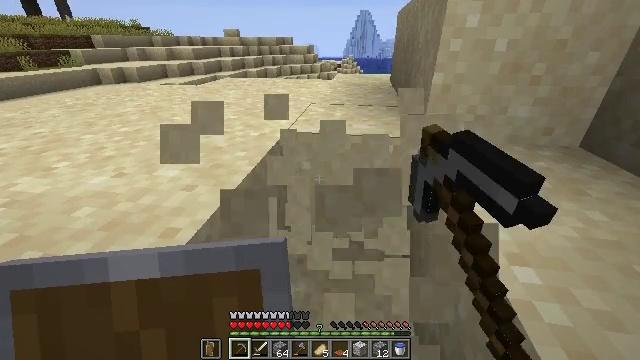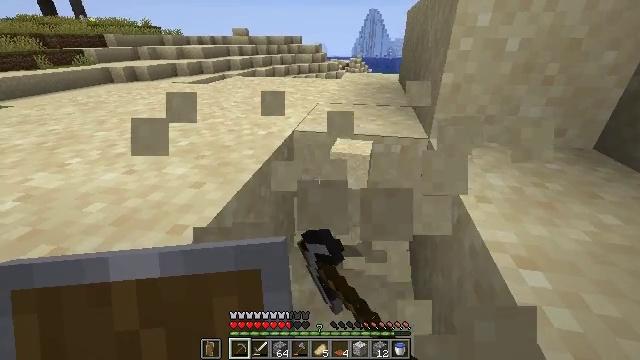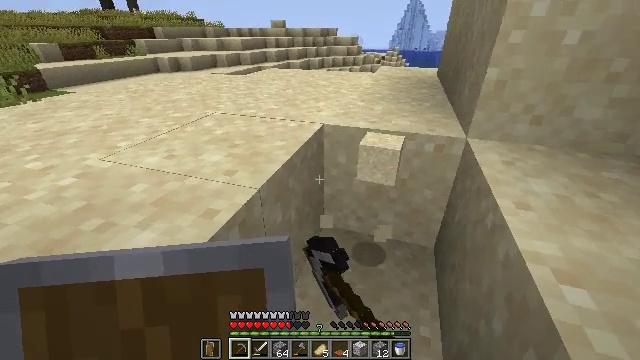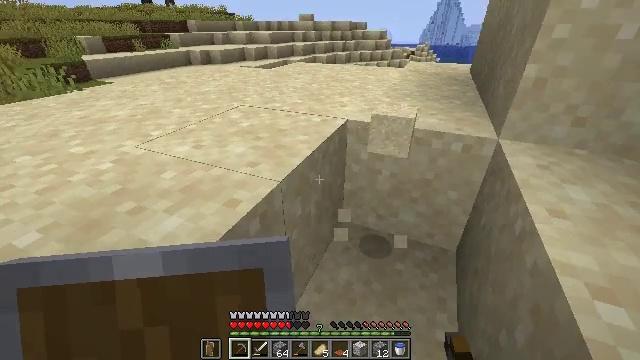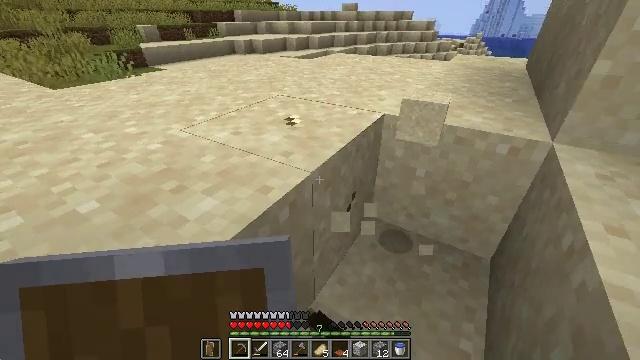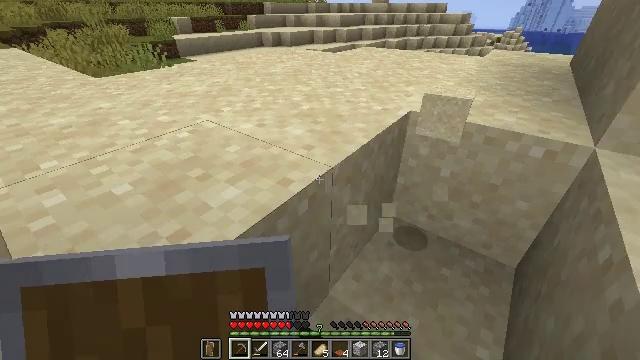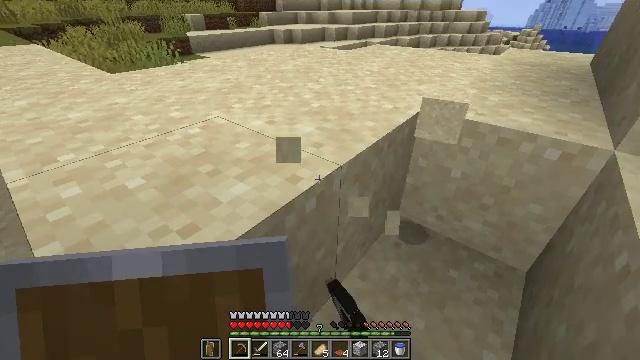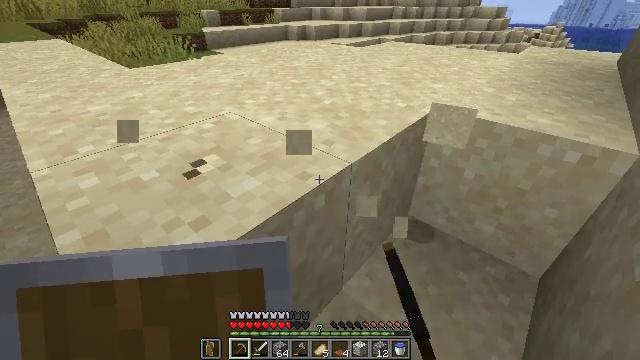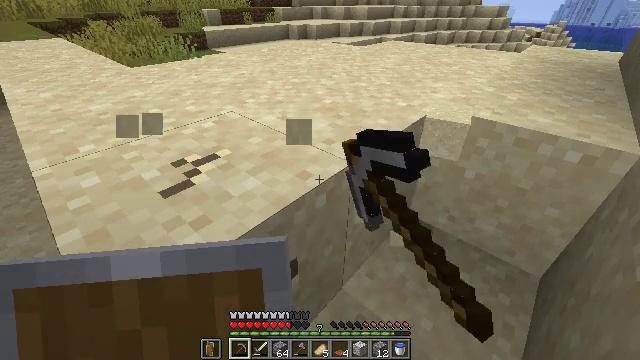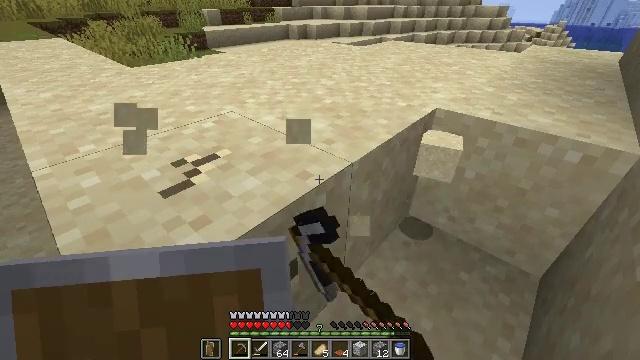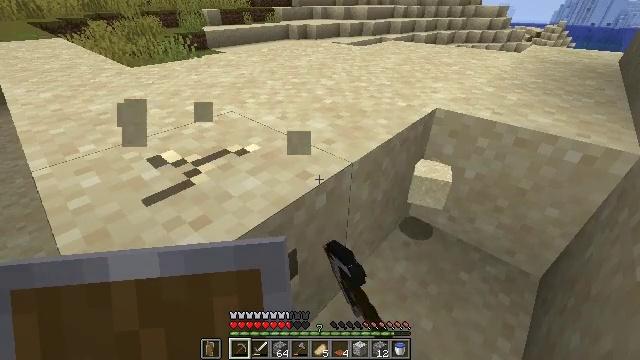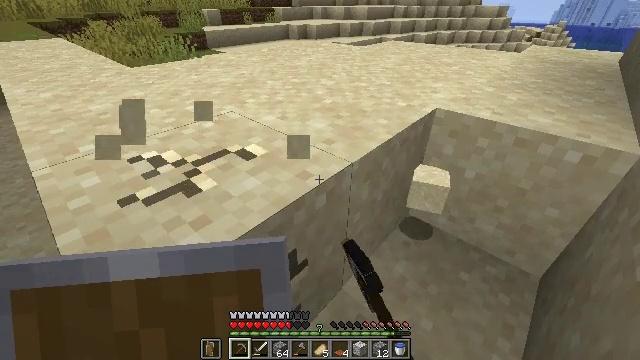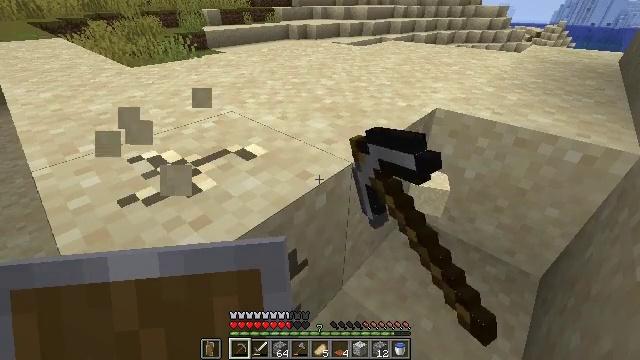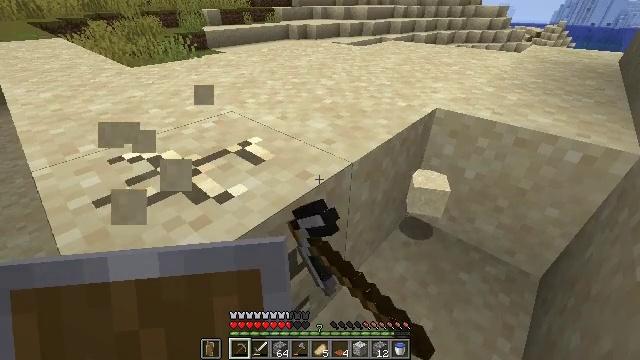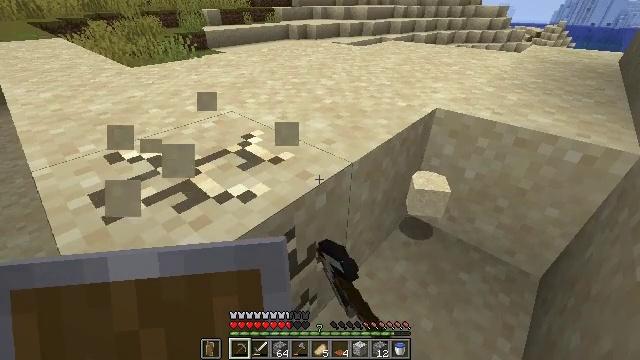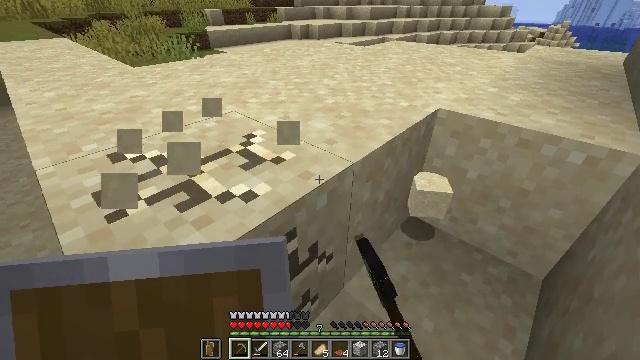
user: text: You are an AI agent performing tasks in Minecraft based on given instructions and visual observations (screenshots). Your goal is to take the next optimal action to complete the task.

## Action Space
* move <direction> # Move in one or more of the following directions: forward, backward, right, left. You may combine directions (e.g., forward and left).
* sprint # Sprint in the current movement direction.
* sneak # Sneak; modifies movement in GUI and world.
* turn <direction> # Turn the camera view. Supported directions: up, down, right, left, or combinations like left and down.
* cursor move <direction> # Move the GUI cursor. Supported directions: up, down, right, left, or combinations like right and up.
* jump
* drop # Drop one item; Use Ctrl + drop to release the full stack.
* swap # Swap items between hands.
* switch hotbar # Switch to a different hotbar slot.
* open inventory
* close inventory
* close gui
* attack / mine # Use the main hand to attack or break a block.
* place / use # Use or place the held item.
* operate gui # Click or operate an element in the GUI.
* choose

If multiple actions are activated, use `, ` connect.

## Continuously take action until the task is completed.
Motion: motion action
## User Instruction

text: Mine sand by the water.
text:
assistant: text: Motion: turn left, attack / mine
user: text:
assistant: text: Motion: turn left and down, attack / mine
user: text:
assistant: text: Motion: turn left and down, attack / mine
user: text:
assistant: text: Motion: turn left and down, attack / mine
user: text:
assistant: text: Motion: turn left and down, attack / mine
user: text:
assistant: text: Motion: turn left, attack / mine
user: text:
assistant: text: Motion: turn left, attack / mine
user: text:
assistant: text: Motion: attack / mine
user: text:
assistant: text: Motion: attack / mine
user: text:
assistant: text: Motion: attack / mine
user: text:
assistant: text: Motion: attack / mine
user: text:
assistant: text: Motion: attack / mine
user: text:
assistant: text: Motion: attack / mine
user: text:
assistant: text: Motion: attack / mine
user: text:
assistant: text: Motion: attack / mine
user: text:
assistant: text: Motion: attack / mine
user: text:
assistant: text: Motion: attack / mine
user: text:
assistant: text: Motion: attack / mine
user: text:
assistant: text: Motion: attack / mine
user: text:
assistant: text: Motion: attack / mine
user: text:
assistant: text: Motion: turn right, attack / mine
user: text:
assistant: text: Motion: turn right, attack / mine
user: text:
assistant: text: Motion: attack / mine
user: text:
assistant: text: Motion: attack / mine
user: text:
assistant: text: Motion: attack / mine
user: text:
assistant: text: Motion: attack / mine
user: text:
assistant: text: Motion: attack / mine
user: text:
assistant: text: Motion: attack / mine
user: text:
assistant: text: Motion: attack / mine
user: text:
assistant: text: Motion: attack / mine